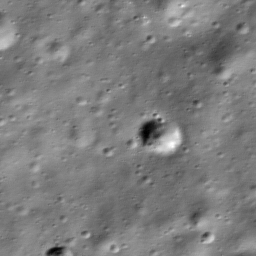
Host type: hard_negative
Lunar coordinates: latitude -52.621, longitude 124.449